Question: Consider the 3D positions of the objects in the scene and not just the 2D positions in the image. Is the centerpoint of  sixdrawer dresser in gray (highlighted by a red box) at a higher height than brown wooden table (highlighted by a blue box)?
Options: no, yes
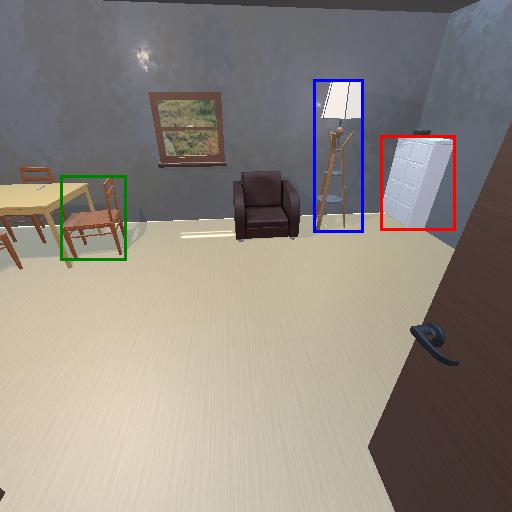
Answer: no